Question: I'm trying to draw some thumbnail images at a fixed size (100x100) using 'UIImageView'. I've set the frame size of my image view to be 100x100, and set the 'contentMode' to 'UIViewContentModeScaleAspectFill'.
My understanding is that this should cause the image to be drawn at the size I set, and the image will fill the area of the image, and clip any portions of the image that are outside the size I set for the image view. However, the image is still drawn larger or smaller than the 100x100 size that I set for it.
If I set the 'contentMode' to 'UIviewContentModeScaleToFill', then the image is drawn at exactly 100x100, but it's distorted to fit into those dimensions. Any ideas why the aspect fill isn't clipping as expected?
Here's my code:
'''
_photoView = [[UIImageView alloc] initWithImage:photoImage];
_photoView.contentMode = UIViewContentModeScaleAspectFill;
[self addSubview:_photoView];
CGRect photoFrame = _photoView.frame;
photoFrame.size = CGSizeMake(100, 100);
_photoView.frame = photoFrame;
'''
To better illustrate, here's an screenshot of what I'm seeing. The green squares are the 'UIView' containing the 'UIImageView' I'm working with. I've set their background color to green, and the frame of the view to 100x100. As a test, the 'UIImageViews' are sized to 50x50. As you can see, when using the '...AspectFill', the images aren't sized to 50x50, and in some cases are offset from where I'd like them. When using '...ScaleToFill', they're sized correctly, but the image is distorted.

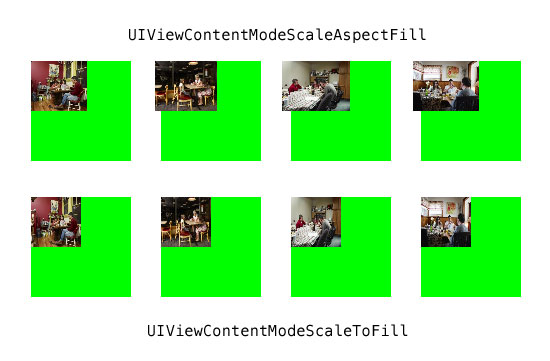
Answer: Can you try setting clip to bounds
'''
[_photoview setClipsToBounds:YES];
'''
Or directly in your Storyboard / Xib if you can :
<URL>